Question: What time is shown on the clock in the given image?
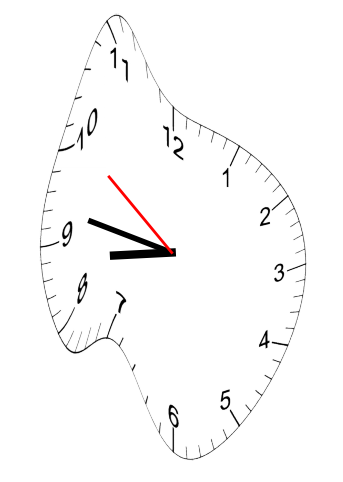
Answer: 08:46:51